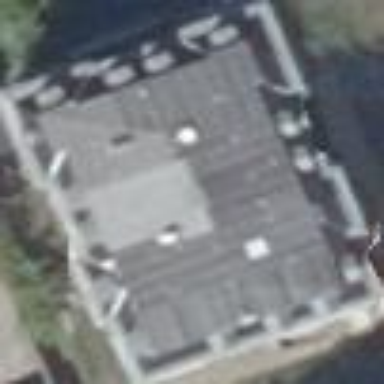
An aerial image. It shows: Apartment building with quadruple saltbox roof shape.